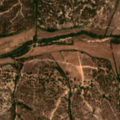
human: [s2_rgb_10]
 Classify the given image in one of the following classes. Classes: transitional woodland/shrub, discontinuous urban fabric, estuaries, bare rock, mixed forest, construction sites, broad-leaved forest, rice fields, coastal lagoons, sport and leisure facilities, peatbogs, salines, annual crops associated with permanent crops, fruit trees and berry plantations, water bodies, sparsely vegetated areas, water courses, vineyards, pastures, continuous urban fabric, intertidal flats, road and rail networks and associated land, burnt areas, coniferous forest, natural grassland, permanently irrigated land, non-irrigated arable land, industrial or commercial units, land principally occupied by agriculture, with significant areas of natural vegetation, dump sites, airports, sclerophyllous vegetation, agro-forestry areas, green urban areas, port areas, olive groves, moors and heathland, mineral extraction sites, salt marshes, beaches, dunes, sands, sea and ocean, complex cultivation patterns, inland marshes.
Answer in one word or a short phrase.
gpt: non-irrigated arable land, agro-forestry areas, broad-leaved forest, mixed forest, transitional woodland/shrub